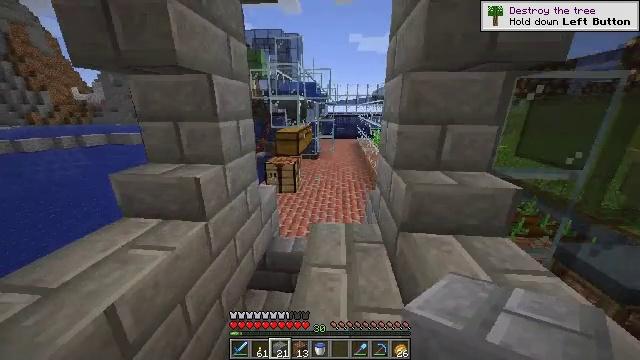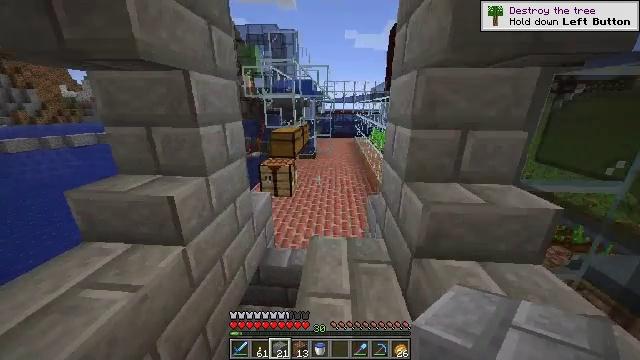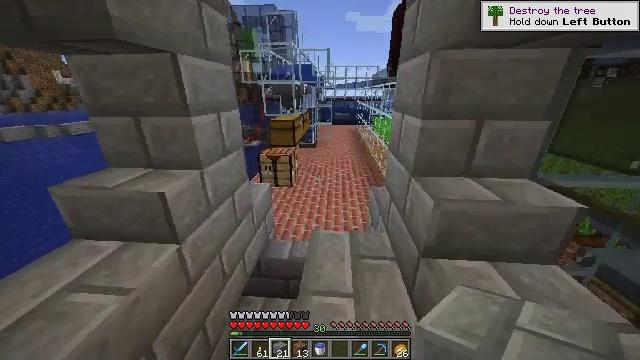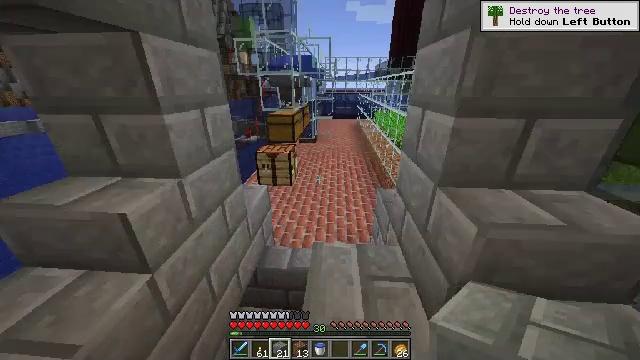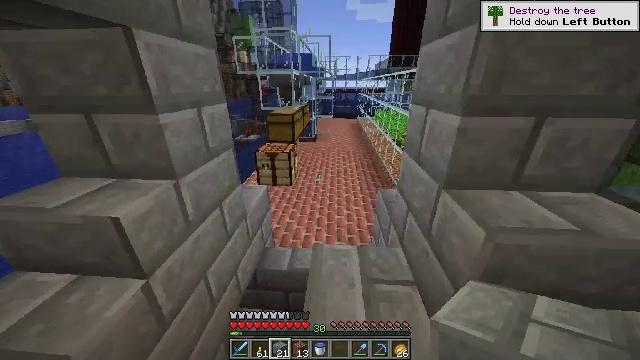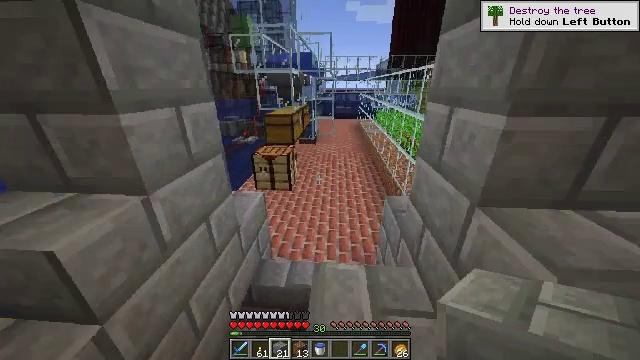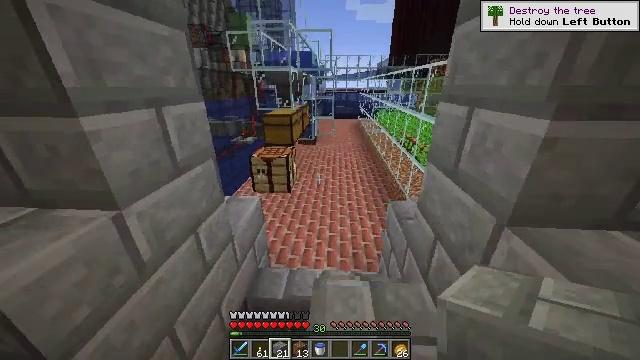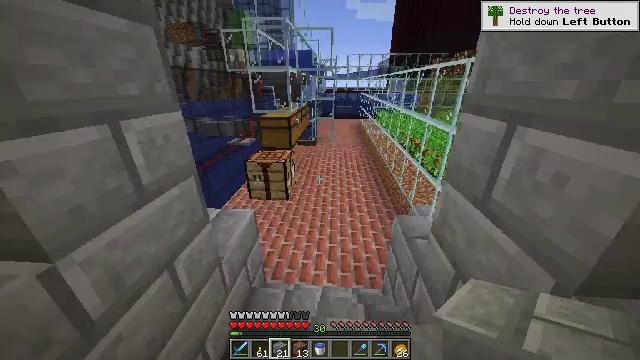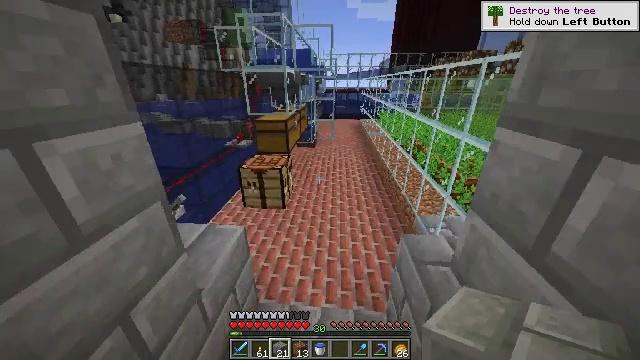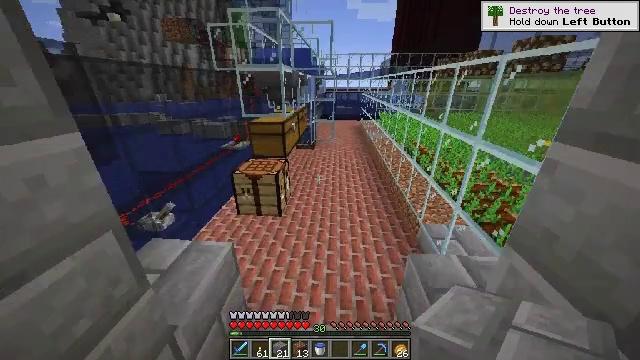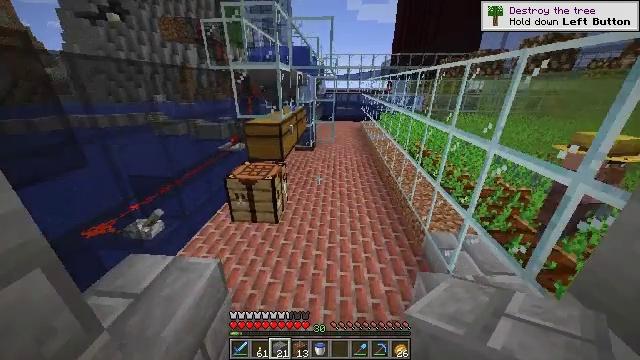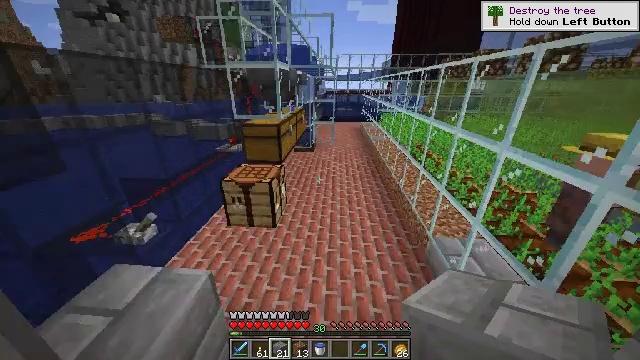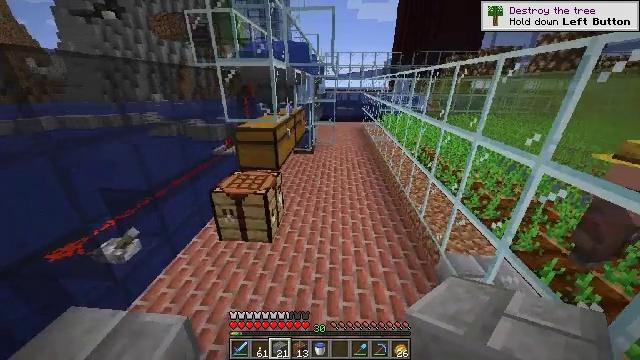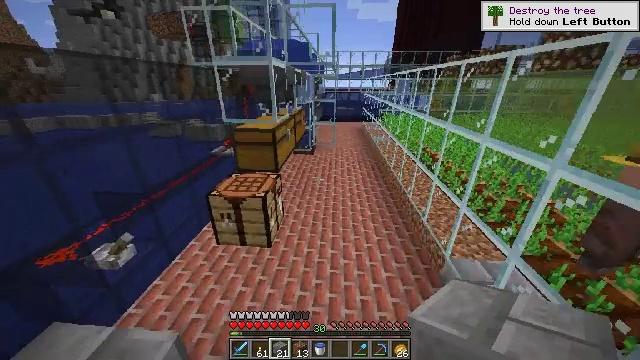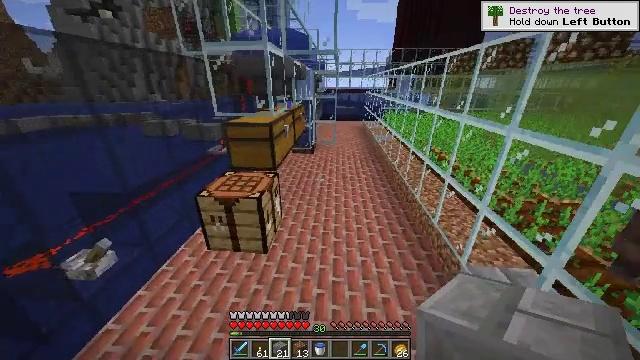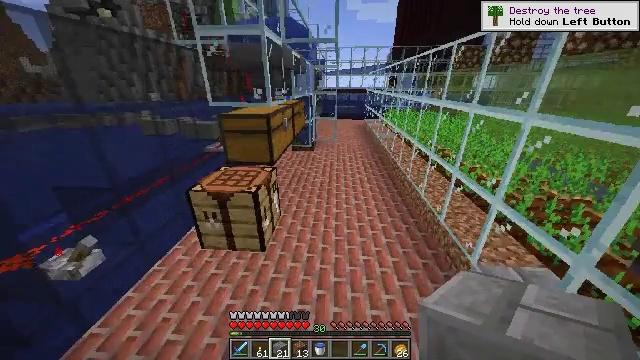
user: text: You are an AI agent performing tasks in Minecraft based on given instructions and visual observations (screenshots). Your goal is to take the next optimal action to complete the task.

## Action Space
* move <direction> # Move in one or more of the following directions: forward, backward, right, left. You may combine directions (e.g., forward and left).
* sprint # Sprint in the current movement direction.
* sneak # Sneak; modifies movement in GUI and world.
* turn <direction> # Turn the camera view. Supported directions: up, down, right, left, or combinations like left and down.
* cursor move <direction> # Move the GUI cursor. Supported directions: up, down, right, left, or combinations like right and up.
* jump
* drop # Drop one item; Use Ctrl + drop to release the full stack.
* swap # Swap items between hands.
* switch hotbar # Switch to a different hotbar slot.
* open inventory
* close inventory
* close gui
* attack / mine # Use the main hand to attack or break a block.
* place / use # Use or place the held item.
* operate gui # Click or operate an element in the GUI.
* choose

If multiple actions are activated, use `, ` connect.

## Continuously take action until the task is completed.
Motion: motion action
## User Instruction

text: Recycle the brick slab for reuse.
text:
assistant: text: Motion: move forward
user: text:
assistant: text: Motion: move forward, turn down
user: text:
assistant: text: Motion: move forward, turn down
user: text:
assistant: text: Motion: move forward
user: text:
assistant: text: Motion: move forward
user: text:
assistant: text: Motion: move forward
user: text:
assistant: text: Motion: move forward
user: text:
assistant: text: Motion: move forward
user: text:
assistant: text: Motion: move forward
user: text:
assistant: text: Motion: move forward
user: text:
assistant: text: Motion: move forward
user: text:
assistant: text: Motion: move forward
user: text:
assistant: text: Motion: move forward
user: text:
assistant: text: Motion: move forward
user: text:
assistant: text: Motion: move forward
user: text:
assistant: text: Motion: move forward
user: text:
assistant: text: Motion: move forward
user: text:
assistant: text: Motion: move forward and move right
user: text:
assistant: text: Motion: move forward and move right, turn left
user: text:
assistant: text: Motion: move forward and move right, turn left and up
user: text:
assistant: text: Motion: move forward and move right, turn left and up
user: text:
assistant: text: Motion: move forward and move right, turn left and up
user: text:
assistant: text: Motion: move forward and move right, turn left and up
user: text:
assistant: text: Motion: move forward and move right, turn left and up
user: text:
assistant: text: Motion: move forward and move right, turn left and up
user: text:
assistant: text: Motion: move forward and move right, turn left and up
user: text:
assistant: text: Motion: move forward and move right, turn left and up
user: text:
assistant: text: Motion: move right, turn left and up
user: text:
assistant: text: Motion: turn left
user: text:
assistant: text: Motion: turn left